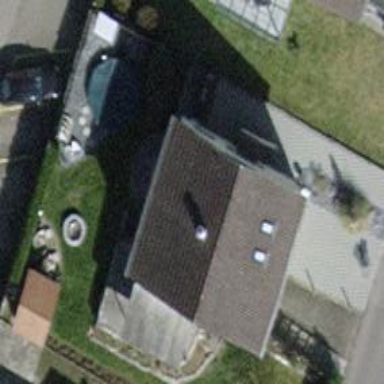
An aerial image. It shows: Detached building.